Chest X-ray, PA view. Patient: 54 years old, sex M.
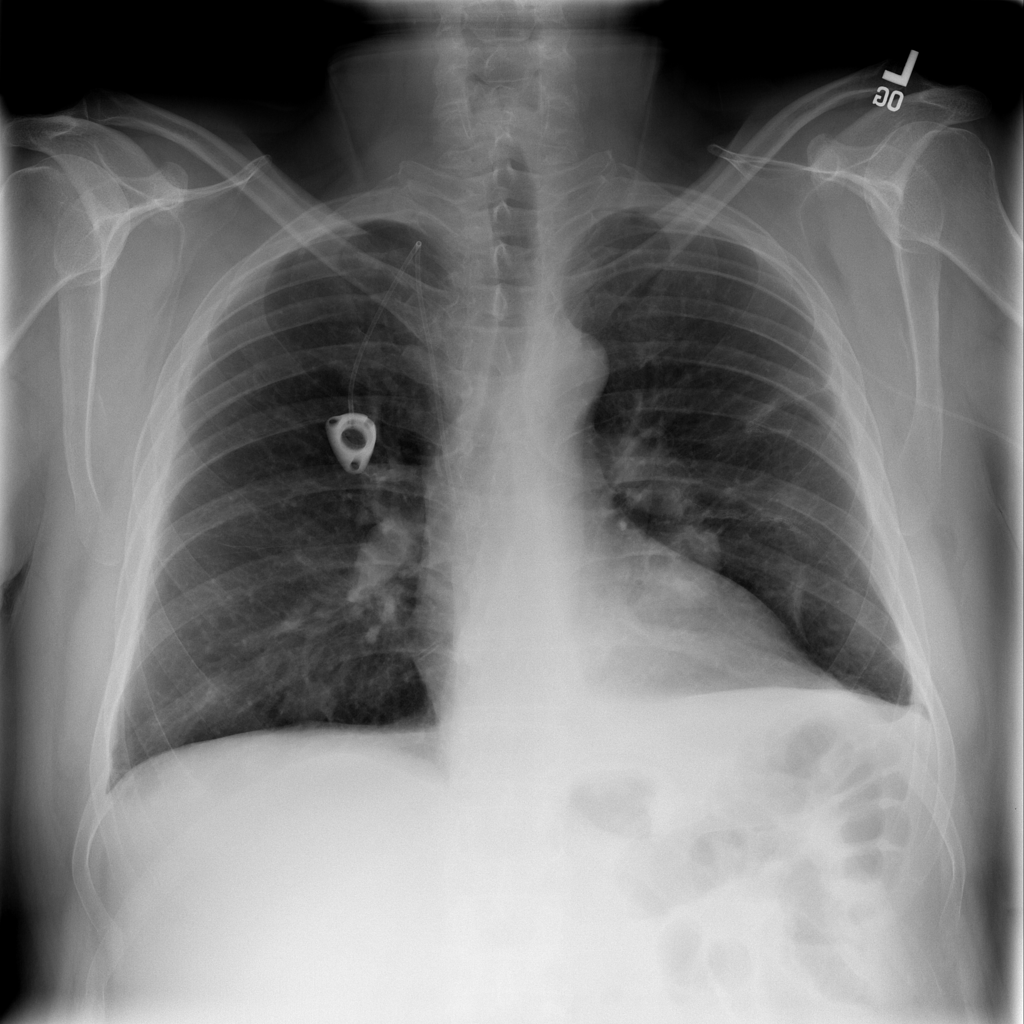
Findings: Atelectasis, Mass